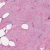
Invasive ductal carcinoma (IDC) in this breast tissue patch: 1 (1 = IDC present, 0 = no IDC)